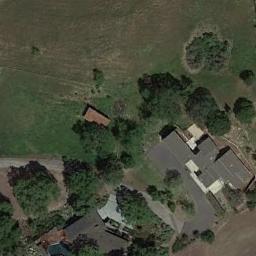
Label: sparse_residential